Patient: sex F, age 22
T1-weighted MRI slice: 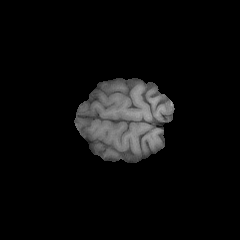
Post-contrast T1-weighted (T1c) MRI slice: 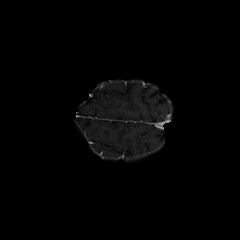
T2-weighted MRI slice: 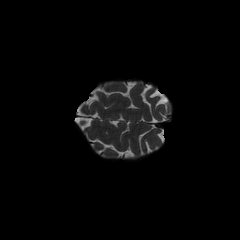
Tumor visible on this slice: no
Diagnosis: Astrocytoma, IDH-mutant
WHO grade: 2